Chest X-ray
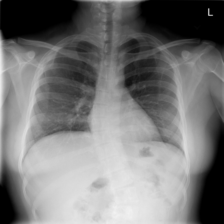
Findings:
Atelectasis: negative
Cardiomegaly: negative
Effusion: negative
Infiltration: negative
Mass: negative
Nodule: negative
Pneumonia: negative
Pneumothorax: negative
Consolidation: negative
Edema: negative
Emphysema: negative
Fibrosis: negative
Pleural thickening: negative
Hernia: negative